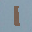
Label: 1